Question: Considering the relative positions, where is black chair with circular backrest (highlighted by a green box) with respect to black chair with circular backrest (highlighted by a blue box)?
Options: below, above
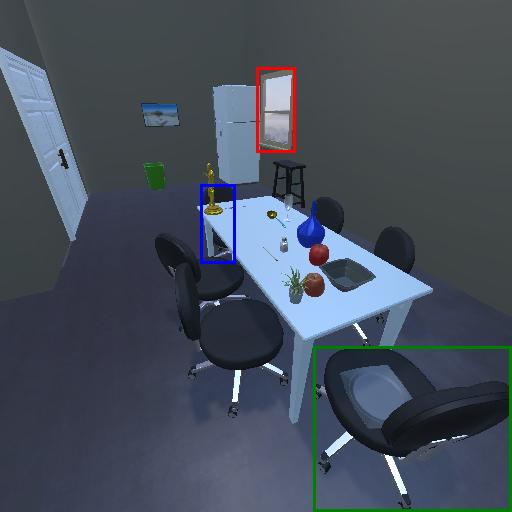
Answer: below